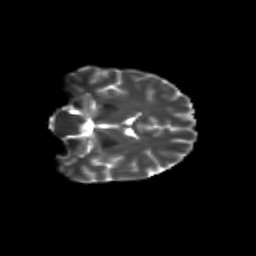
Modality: T2w
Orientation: coronal
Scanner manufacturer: siemens
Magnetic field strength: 3 T
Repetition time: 9.2 s
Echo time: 0.084 s